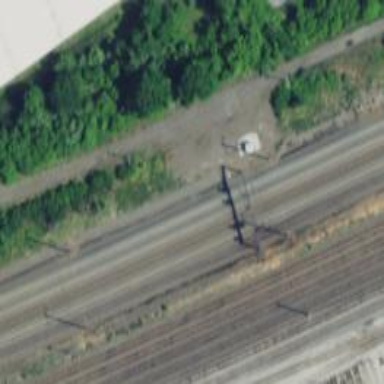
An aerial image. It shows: Railway track with contact lines for electrification.